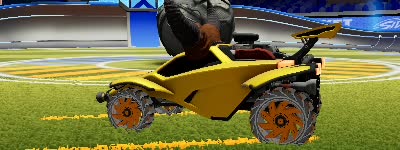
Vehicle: octane